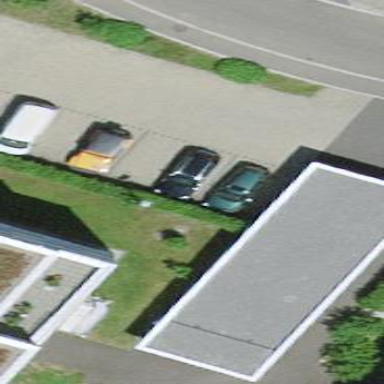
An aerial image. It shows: View of roof of building.